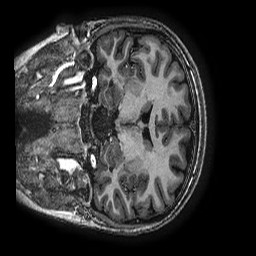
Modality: T1w
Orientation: coronal
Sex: female
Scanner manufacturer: ge
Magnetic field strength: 3 T
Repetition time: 0.007644 s
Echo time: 0.003468 s